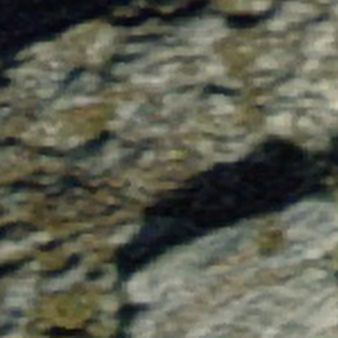
Label: other